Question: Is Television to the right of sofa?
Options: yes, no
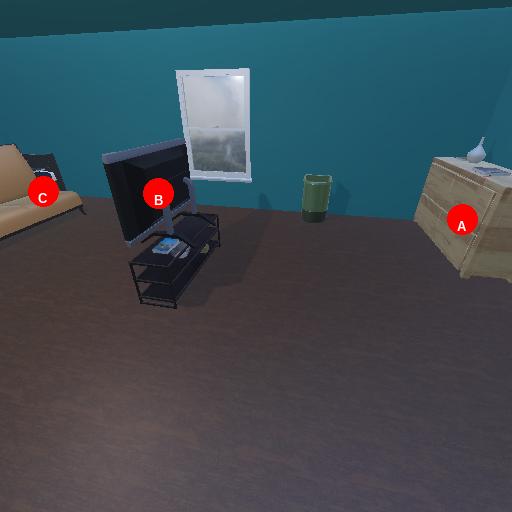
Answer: yes